Question: I am trying to calculate the elapsed Time (in secs) until the first message received a response.
That is for a given order_id I would like to select
- - -
and the elapsed time until to_id has responded, which in this case should be when to_id becomes from_id
-> please see

Thanks in advance!
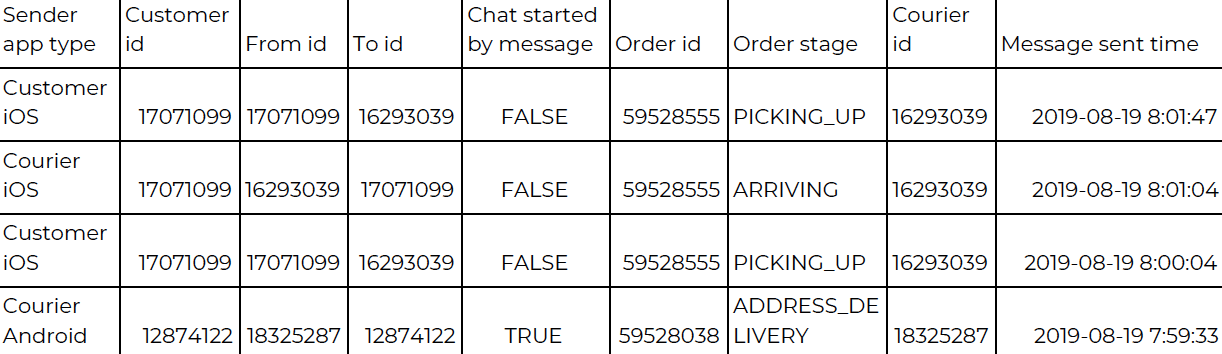
Answer: Try this, it is only 'speudo code' I have actually no mysql pressent and don't know your tables name:
'''
SELECT Min(a.message_sent_time), a.from_id, a.to_id,Min(b.message_sent_time) - Min(a.message_sent_time) elapsed_time
FROM your_table a LEFT OUTER JOIN your_table B ON a.order_id = b.order_id and a.to_id = b.from_id
GROUP BY a.order_id;
'''